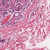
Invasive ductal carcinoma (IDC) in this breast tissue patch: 0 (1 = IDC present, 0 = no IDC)